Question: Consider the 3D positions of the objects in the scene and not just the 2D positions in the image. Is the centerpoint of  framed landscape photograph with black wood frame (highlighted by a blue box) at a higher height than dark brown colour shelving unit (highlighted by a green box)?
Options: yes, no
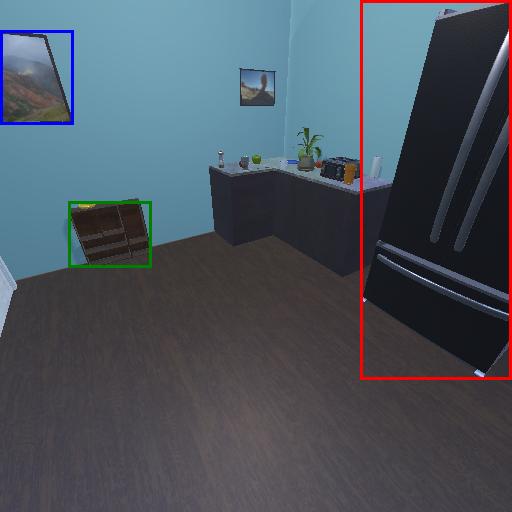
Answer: yes